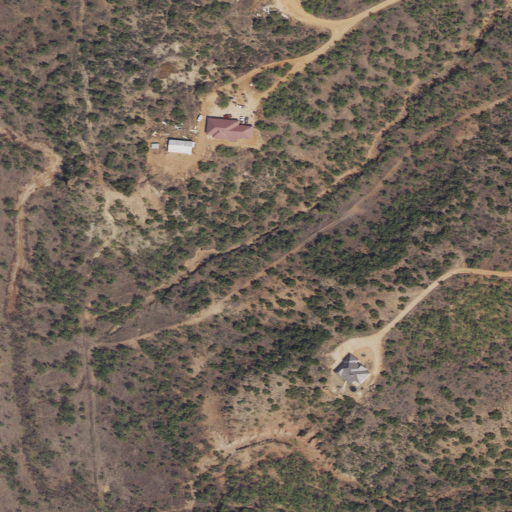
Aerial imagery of valley in Texas named Skunk Hollow containing shrub, grassland, open development, and medium intensity development